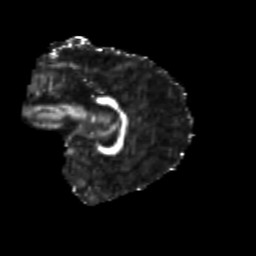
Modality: FA
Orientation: sagittal
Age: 9
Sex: male
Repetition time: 9.512 s
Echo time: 0.089 s